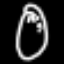
Label: clock